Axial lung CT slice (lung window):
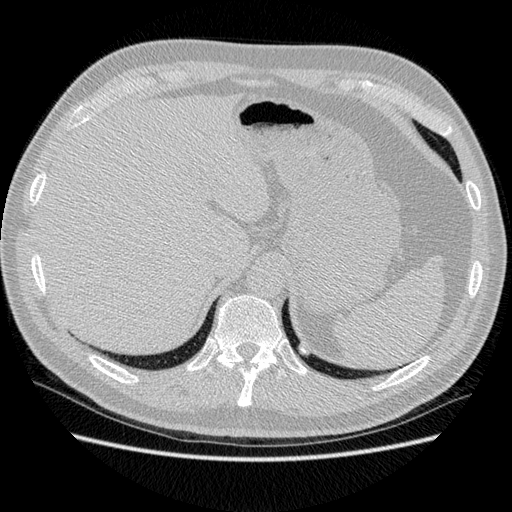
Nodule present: yes
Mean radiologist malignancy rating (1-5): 1.5